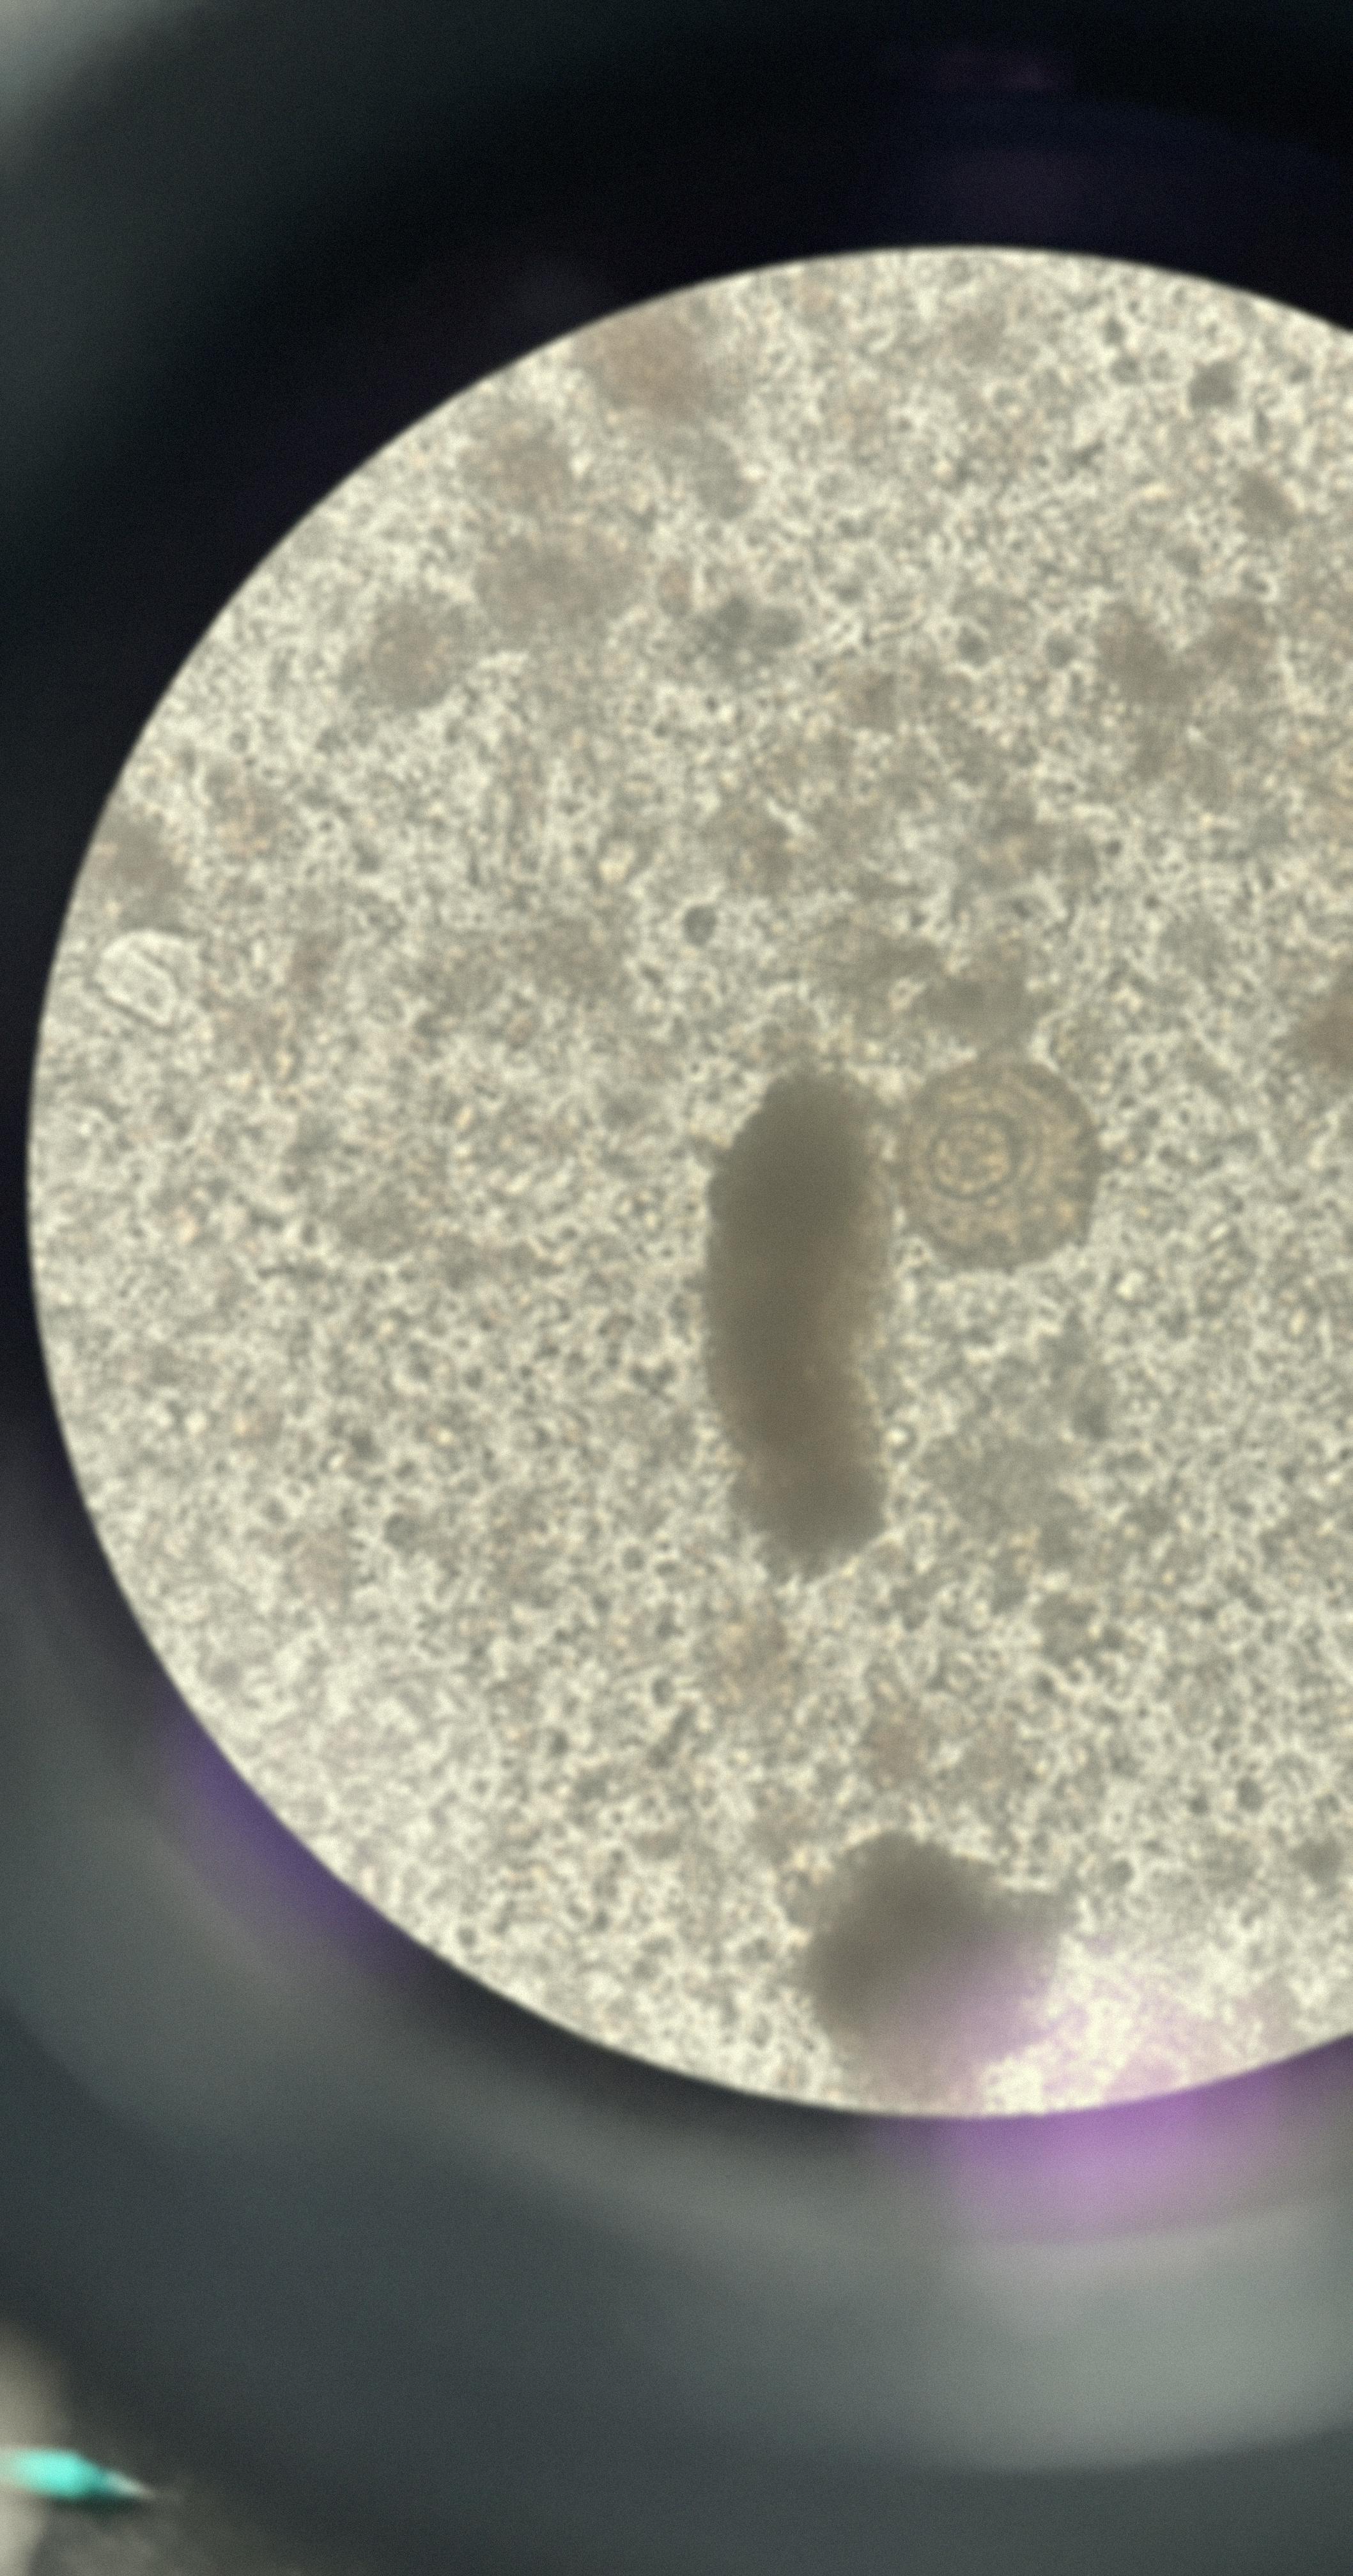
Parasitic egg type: Hymenolepis diminuta